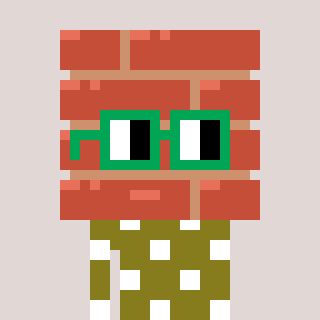
a pixel art character with square green glasses, a wall-shaped head and a gunk-colored body on a warm background